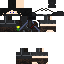
A male skeleton skin with dark skin, wearing brown helmet dressed in a black armor chest and brown pants, featuring a closed mouth.